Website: apple
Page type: billing-address
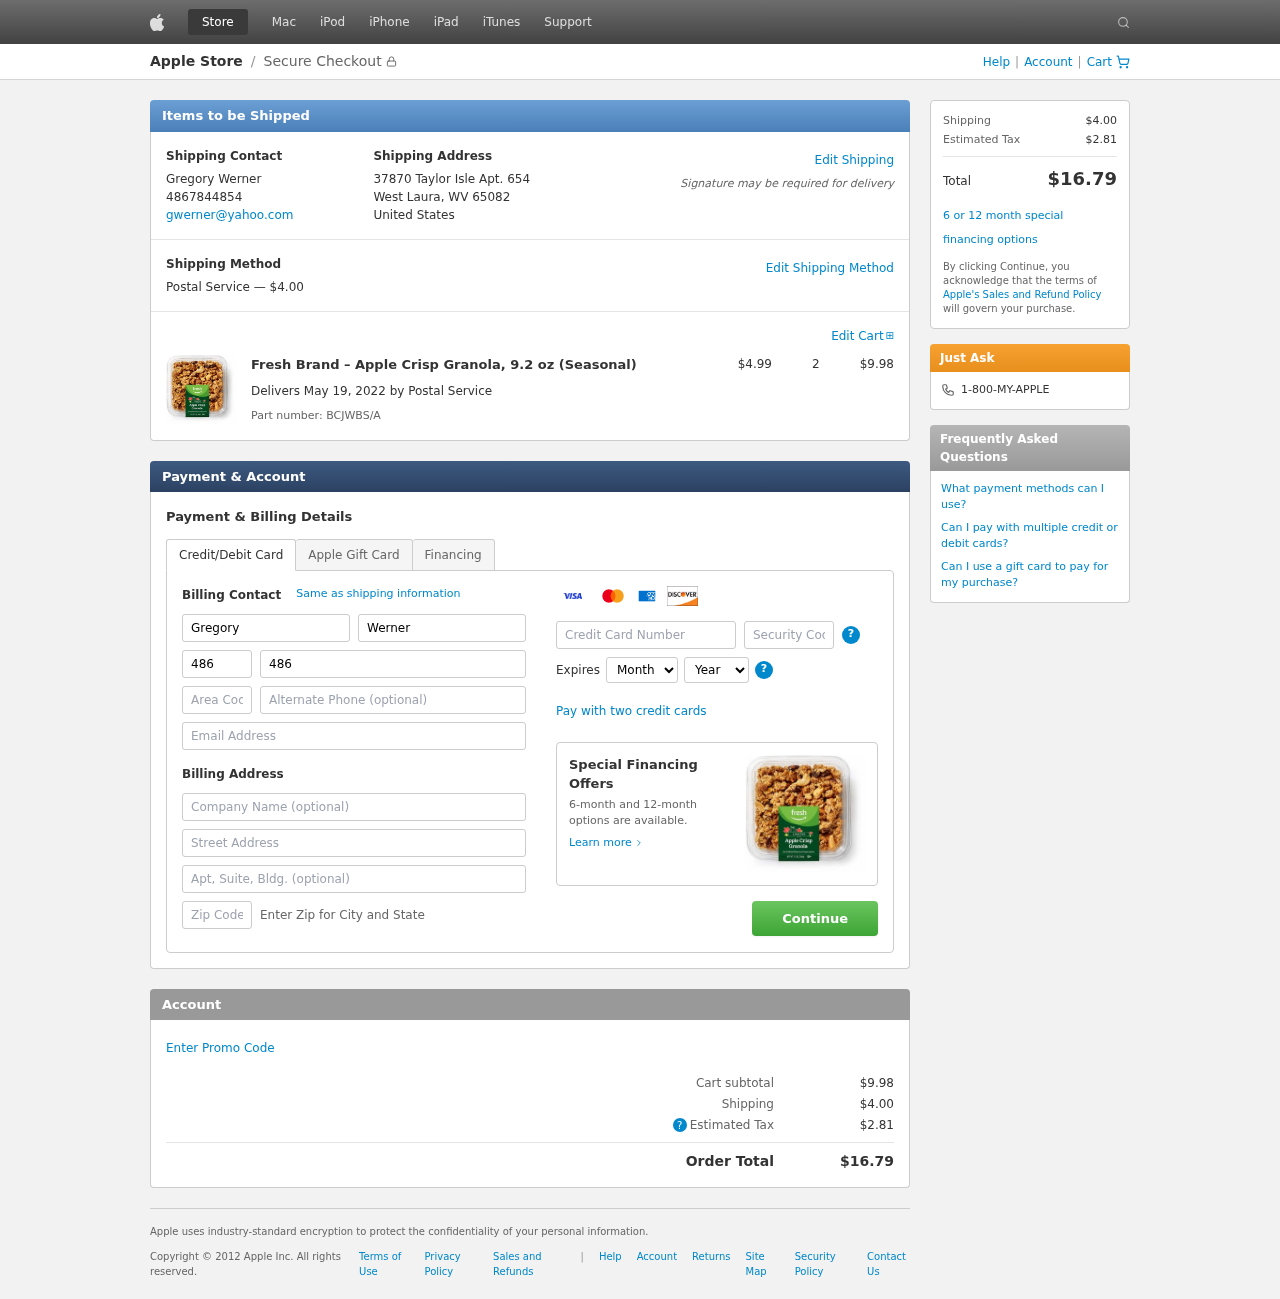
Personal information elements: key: PII_CARD_CVV
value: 568
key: PII_CARD_EXPIRY_MONTH
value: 11
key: PII_CARD_EXPIRY_YEAR
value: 27
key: PII_CARD_NUMBER
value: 2255 1950 5251 4797
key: PII_CITY_STATE_ZIP
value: West Laura, WV 65082
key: PII_COMPANY
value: Watkins, Edwards and Olson
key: PII_COUNTRY
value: United States
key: PII_EMAIL
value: gwerner@yahoo.com
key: PII_FIRSTNAME
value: Gregory
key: PII_FULLNAME
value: Gregory Werner
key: PII_LASTNAME
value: Werner
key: PII_PHONE
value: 4867844854
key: PII_PHONE_ALT
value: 9955845743
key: PII_PHONE_ALT_AREA
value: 995
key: PII_PHONE_AREA
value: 486
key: PII_POSTCODE2
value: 49513
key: PII_STREET
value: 37870 Taylor Isle Apt. 654
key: PII_STREET2
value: Suite 430
Product elements: key: PRODUCT1_NAME
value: Fresh Brand – Apple Crisp Granola, 9.2 oz (Seasonal)
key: PRODUCT1_PRICE
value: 4.99
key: PRODUCT1_QUANTITY
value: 2
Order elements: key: ORDER_SHIPPING_COST
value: $4.00
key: ORDER_SUBTOTAL
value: $9.98
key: ORDER_DELIVERY_DATE
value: May 19, 2022
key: ORDER_PART_NUMBER
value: BCJWBS/A
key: ORDER_TAX
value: $2.81
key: ORDER_TOTAL
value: $16.79